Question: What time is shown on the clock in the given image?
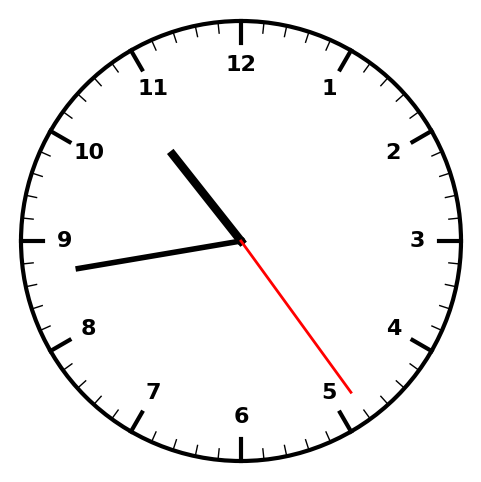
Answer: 10:43:24